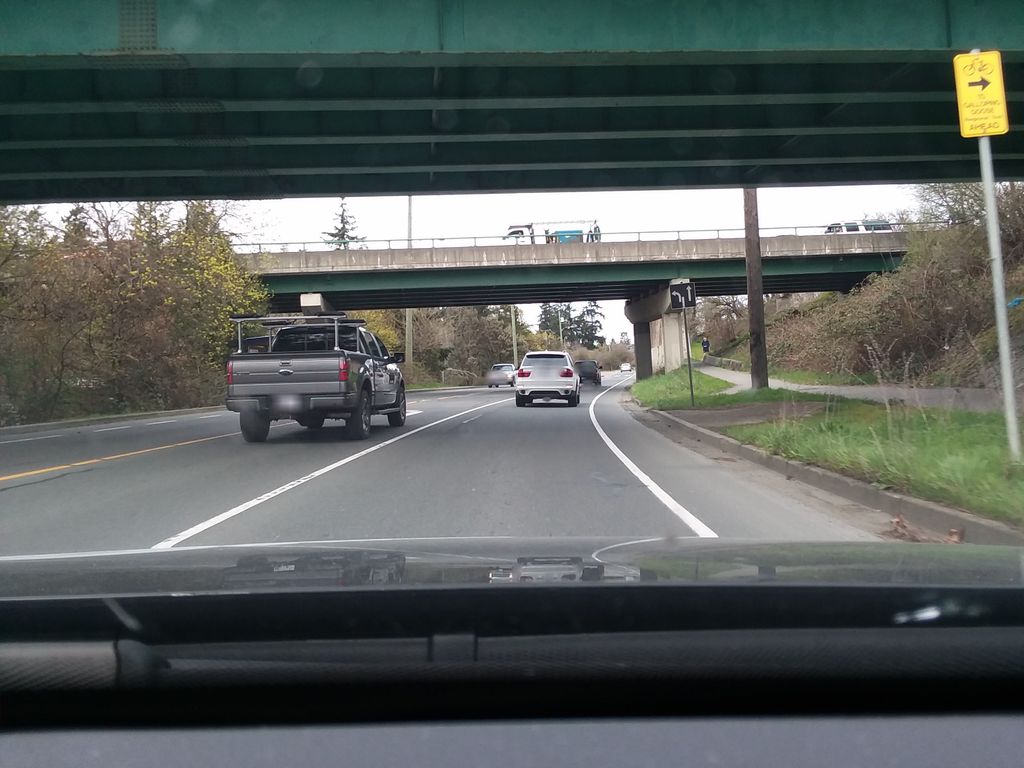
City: victoria